Question:
I am using yslow version 3.1.4
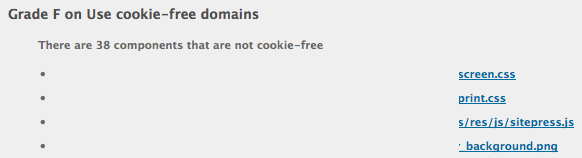
Answer: A cookie is sent with every request made to the host domain that matches the 'domain' and 'path' attributes that were specified when it was set with a 'set-cookie:' response header.
When your browser issues a 'GET' for 'print.css' its request header will still contain a 'cookie:' header if the domain & path match.
To prevent this see <URL>.